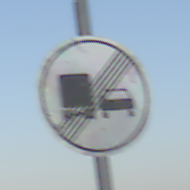
Verkehrszeichen: EndeUeberholverbotKraftfahrzeuge
Umgebung: Outdoor, Nature
Tageszeit: SunriseSunset
Wetter: Clear
Licht: Natural
Jahreszeit: NotSpecified
Kontrast: HighContrast